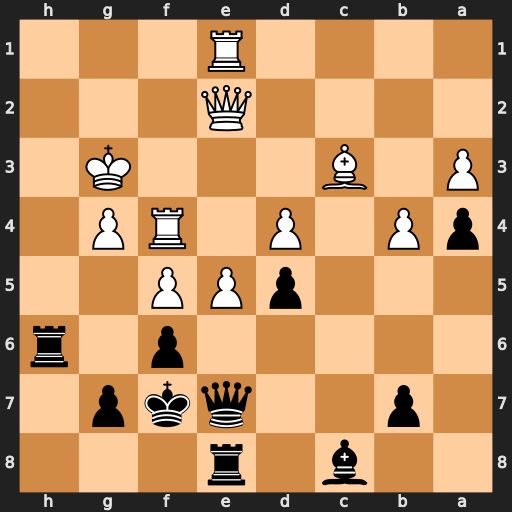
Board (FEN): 2b1r3/1p2qkp1/5p1r/3pPP2/pP1P1RP1/P1B3K1/4Q3/4R3
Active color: b
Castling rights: -
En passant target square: -
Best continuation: fxe5 dxe5 Qh4+ Kf3 Qh3+ Kf2 Qxc3